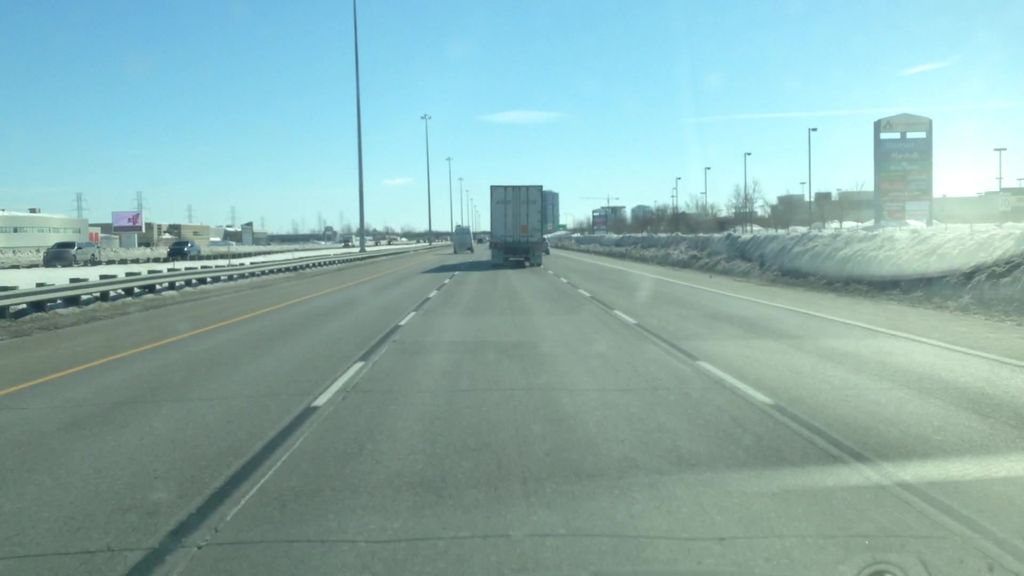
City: montreal